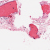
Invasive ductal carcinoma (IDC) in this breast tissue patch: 0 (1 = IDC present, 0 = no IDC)